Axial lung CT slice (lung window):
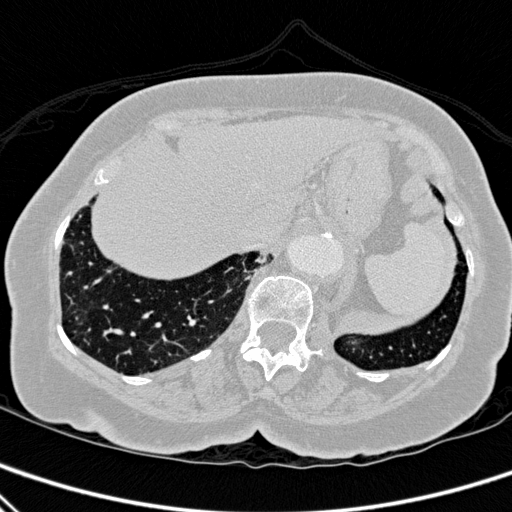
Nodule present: no